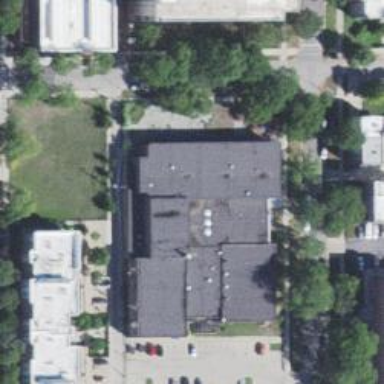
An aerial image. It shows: Public building used as community center.